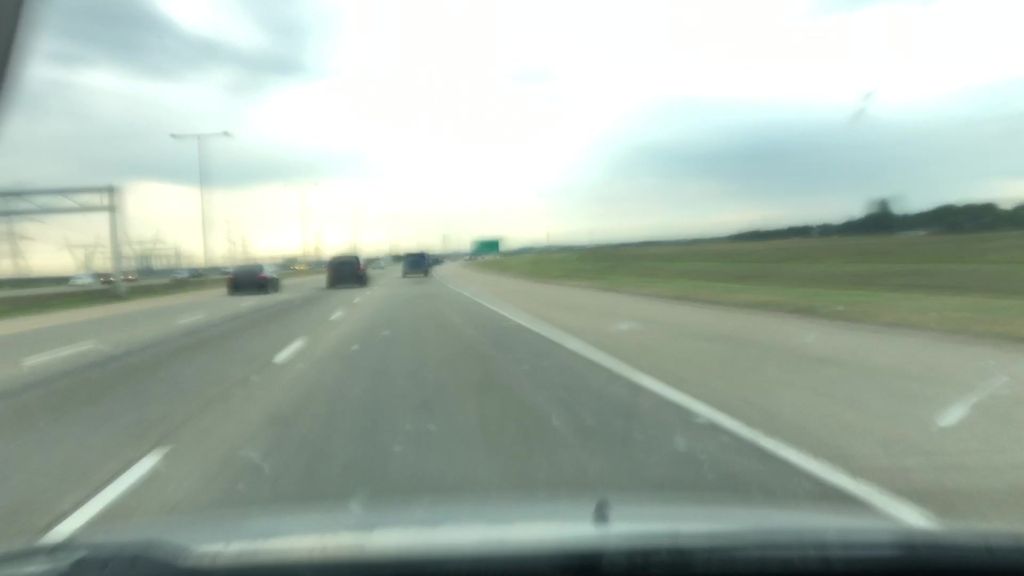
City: edmonton